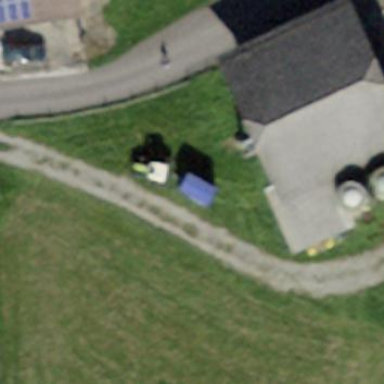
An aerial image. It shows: Rural barn.